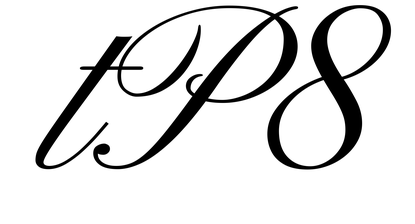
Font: PinyonScript-Regular